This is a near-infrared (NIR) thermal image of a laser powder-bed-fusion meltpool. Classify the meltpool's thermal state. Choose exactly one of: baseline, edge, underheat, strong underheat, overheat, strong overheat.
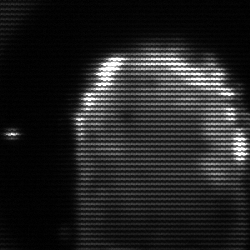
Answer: baseline